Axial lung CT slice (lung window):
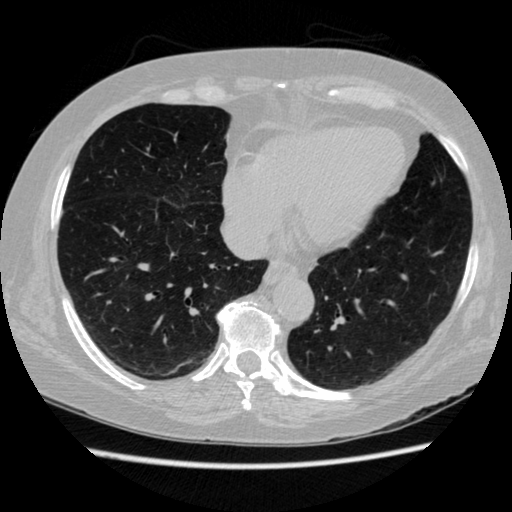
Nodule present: no